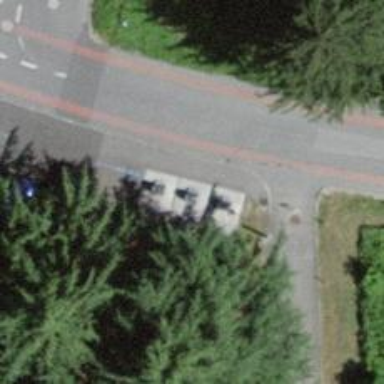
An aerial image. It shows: Recycling container for recycling.